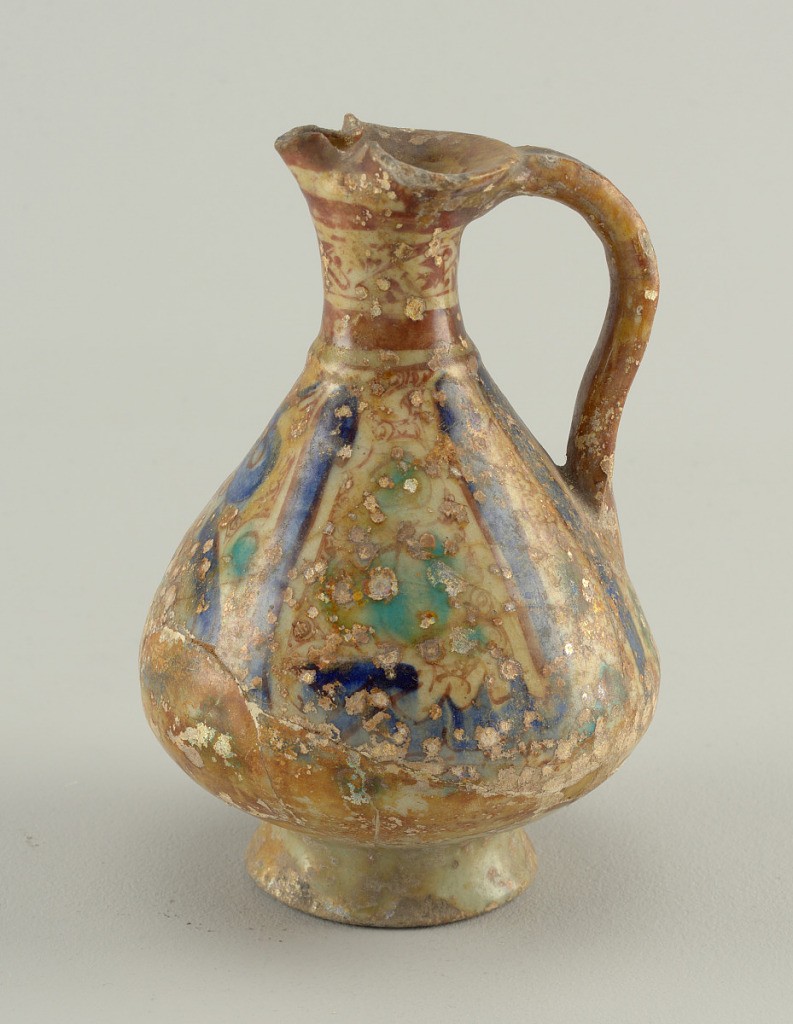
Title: Ewer
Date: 13th century
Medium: Glazed and lustred earthenware
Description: On flaring foot, a pyriform body, contracting to narrow neck with rim compressed to form spout.  Loop handle.  Greenish glaze with brown iridescent and turquoise filling areas between large Kufic letters.